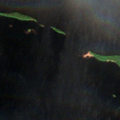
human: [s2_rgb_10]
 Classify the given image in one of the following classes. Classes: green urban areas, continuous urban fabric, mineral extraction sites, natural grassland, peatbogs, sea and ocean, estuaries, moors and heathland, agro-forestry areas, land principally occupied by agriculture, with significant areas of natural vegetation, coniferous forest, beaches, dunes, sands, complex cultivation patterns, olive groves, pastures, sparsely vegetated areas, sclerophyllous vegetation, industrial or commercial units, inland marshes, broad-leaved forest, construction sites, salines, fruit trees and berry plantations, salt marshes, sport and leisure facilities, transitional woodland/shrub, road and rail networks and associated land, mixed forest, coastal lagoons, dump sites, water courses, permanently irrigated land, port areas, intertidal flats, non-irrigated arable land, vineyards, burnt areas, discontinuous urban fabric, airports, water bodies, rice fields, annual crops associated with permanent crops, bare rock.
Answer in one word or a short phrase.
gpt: water bodies